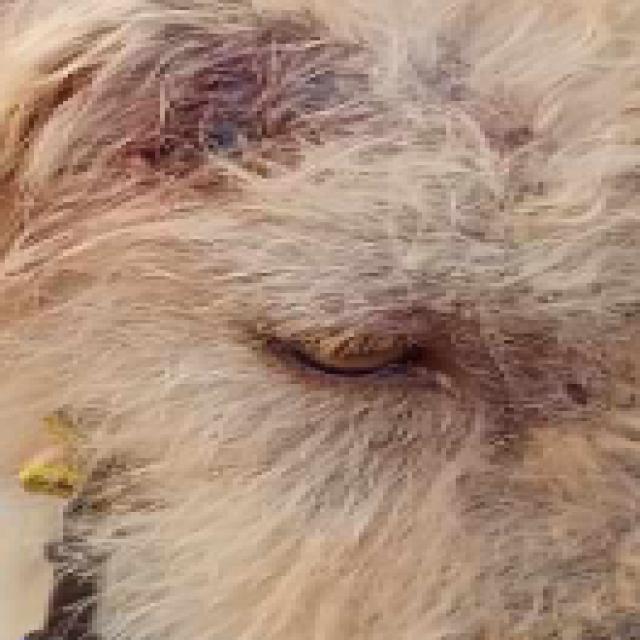
Canine demodicosis (Demodex mange) — caused by Demodex canis mites. Presents with alopecia, follicular papules, pustules, and comedones. Often localized on face and forelimbs.